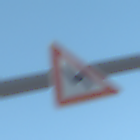
Verkehrszeichen: DoppelkurveZunaechstLinks
Umgebung: Outdoor, Nature
Tageszeit: SunriseSunset
Wetter: Clear
Licht: Natural
Jahreszeit: NotSpecified
Kontrast: HighContrast